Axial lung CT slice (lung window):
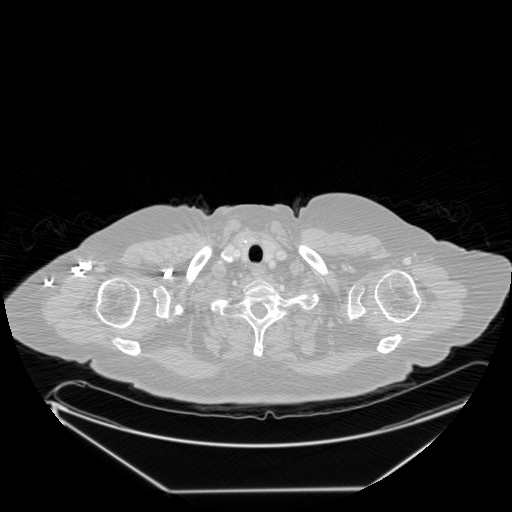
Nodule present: no